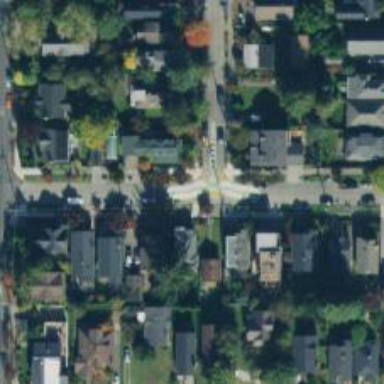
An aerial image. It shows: Residential road with separate sidewalk.